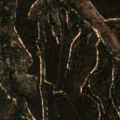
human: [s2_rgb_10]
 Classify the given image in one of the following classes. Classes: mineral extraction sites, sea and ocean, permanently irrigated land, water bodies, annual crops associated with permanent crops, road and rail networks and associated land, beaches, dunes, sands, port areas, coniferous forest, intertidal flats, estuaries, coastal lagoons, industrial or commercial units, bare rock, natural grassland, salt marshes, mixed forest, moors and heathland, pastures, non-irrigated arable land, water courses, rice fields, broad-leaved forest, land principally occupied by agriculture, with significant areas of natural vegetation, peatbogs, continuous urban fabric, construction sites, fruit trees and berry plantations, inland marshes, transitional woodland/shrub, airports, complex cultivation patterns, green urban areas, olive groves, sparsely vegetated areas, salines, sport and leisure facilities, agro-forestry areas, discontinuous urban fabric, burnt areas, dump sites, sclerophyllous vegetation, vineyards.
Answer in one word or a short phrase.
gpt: broad-leaved forest, mixed forest